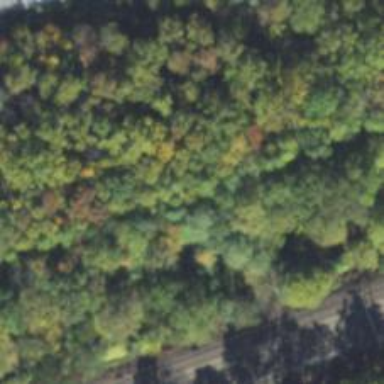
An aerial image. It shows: Abandoned railway line on embankment.